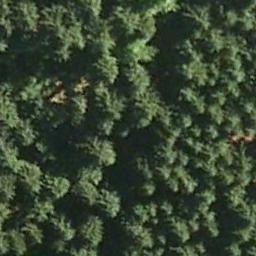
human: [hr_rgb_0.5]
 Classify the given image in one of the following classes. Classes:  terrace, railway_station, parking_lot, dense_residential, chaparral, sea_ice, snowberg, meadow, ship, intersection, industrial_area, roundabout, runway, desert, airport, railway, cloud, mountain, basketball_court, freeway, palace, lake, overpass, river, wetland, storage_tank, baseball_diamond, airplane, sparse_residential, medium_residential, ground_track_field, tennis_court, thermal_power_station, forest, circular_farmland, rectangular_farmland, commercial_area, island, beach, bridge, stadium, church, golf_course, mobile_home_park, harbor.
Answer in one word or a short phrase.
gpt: forest